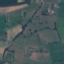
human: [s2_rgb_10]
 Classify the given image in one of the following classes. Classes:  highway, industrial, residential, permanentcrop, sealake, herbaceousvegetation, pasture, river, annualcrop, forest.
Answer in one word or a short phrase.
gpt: Pasture